Question: How can we achieve the fade-out effect on the last line of a 'TextView', like in the "WHAT'S NEW" section in the Play Store app?

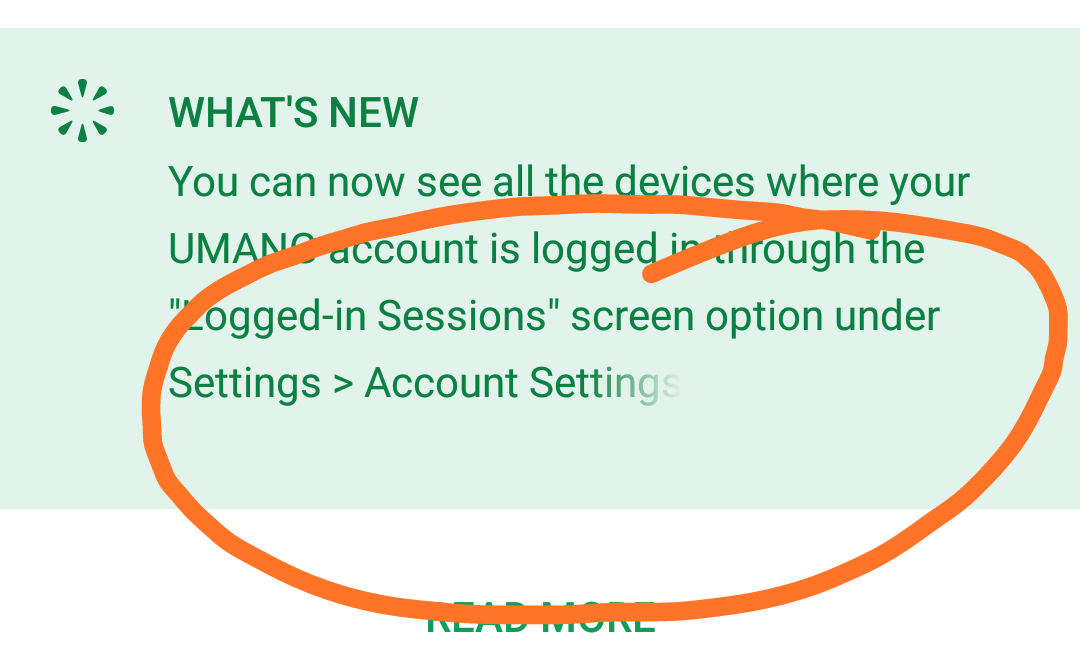
Answer: That fade effect can be accomplished by subclassing a 'TextView' class to intercept its draw, and doing something like what the 'View' class does to fade out edges, but only in the last stretch of the final text line.
In this example, we create a unit horizontal linear gradient that goes from transparent to solid black. As we prepare to draw, this unit gradient is scaled to a length calculated as a simple fraction of the 'TextView''s final line length, and then positioned accordingly.
An off-screen buffer is created, and we let the 'TextView' draw its content to that. We then draw the fade gradient over it with a transfer mode of 'PorterDuff.Mode.DST_OUT', which essentially clears the underlying content to a degree relative to the gradient's opacity at a given point. Drawing that buffer back on-screen results in the desired fade, no matter what is in the background.
'''
public class FadingTextView extends AppCompatTextView {
private static final float FADE_LENGTH_FACTOR = .4f;
private final RectF drawRect = new RectF();
private final Rect realRect = new Rect();
private final Path selection = new Path();
private final Matrix matrix = new Matrix();
private final Paint paint = new Paint();
private final Shader shader =
new LinearGradient(0f, 0f, 1f, 0f, 0x00000000, 0xFF000000, Shader.TileMode.CLAMP);
public FadingTextView(Context context) {
this(context, null);
}
public FadingTextView(Context context, AttributeSet attrs) {
this(context, attrs, android.R.attr.textViewStyle);
}
public FadingTextView(Context context, AttributeSet attrs, int defStyleAttribute) {
super(context, attrs, defStyleAttribute);
paint.setShader(shader);
paint.setXfermode(new PorterDuffXfermode(PorterDuff.Mode.DST_OUT));
}
@Override
protected void onDraw(Canvas canvas) {
// Locals
final RectF drawBounds = drawRect;
final Rect realBounds = realRect;
final Path selectionPath = selection;
final Layout layout = getLayout();
// Figure last line index, and text offsets there
final int lastLineIndex = getLineCount() - 1;
final int lastLineStart = layout.getLineStart(lastLineIndex);
final int lastLineEnd = layout.getLineEnd(lastLineIndex);
// Let the Layout figure a Path that'd cover the last line text
layout.getSelectionPath(lastLineStart, lastLineEnd, selectionPath);
// Convert that Path to a RectF, which we can more easily modify
selectionPath.computeBounds(drawBounds, false);
// Naive text direction determination; may need refinement
boolean isRtl =
layout.getParagraphDirection(lastLineIndex) == Layout.DIR_RIGHT_TO_LEFT;
// Narrow the bounds to just the fade length
if (isRtl) {
drawBounds.right = drawBounds.left + drawBounds.width() * FADE_LENGTH_FACTOR;
} else {
drawBounds.left = drawBounds.right - drawBounds.width() * FADE_LENGTH_FACTOR;
}
// Adjust for drawables and paddings
drawBounds.offset(getTotalPaddingLeft(), getTotalPaddingTop());
// Convert drawing bounds to real bounds to determine
// if we need to do the fade, or a regular draw
drawBounds.round(realBounds);
realBounds.offset(-getScrollX(), -getScrollY());
boolean needToFade = realBounds.intersects(getTotalPaddingLeft(), getTotalPaddingTop(),
getWidth() - getTotalPaddingRight(), getHeight() - getTotalPaddingBottom());
if (needToFade) {
// Adjust and set the Shader Matrix
final Matrix shaderMatrix = matrix;
shaderMatrix.reset();
shaderMatrix.setScale(drawBounds.width(), 1f);
if (isRtl) {
shaderMatrix.postRotate(180f, drawBounds.width() / 2f, 0f);
}
shaderMatrix.postTranslate(drawBounds.left, drawBounds.top);
shader.setLocalMatrix(shaderMatrix);
// Save, and start drawing to an off-screen buffer
final int saveCount;
if (Build.VERSION.SDK_INT >= Build.VERSION_CODES.LOLLIPOP) {
saveCount = canvas.saveLayer(null, null);
} else {
saveCount = canvas.saveLayer(null, null, Canvas.ALL_SAVE_FLAG);
}
// Let TextView draw itself to the buffer
super.onDraw(canvas);
// Draw the fade to the buffer, over the TextView content
canvas.drawRect(drawBounds, paint);
// Restore, and draw the buffer back to the Canvas
canvas.restoreToCount(saveCount);
} else {
// Regular draw
super.onDraw(canvas);
}
}
}
'''
This is a drop-in replacement for 'TextView', and you'd use it in your layout similarly.
'''
<com.example.app.FadingTextView
android:layout_width="match_parent"
android:layout_height="wrap_content"
android:background="#e2f3eb"
android:textColor="#0b8043"
android:lineSpacingMultiplier="1.2"
android:text="@string/umang" />
'''

---
Notes:
- The fade length calculation is based on a constant fraction of the final line's text length, here determined by 'FADE_LENGTH_FACTOR'. This seems to be the same basic methodology of the Play Store component, as the absolute length of the fade appears to vary with line length. The 'FADE_LENGTH_FACTOR' value can be altered as desired.- 'FadingTextView' currently extends 'AppCompatTextView', but it works perfectly well as a plain 'TextView', if you should need that instead. I would think that it will work as a 'MaterialTextView' too, though I've not tested that thoroughly.- This example is geared mainly toward relatively plain use; i.e., as a simple wrapped, static label. Though I've attempted to account for and test every 'TextView' setting I could think of that might affect this - e.g., compound drawables, paddings, selectable text, scrolling, text direction and alignment, etc. - I can't guarantee that I've thought of everything.